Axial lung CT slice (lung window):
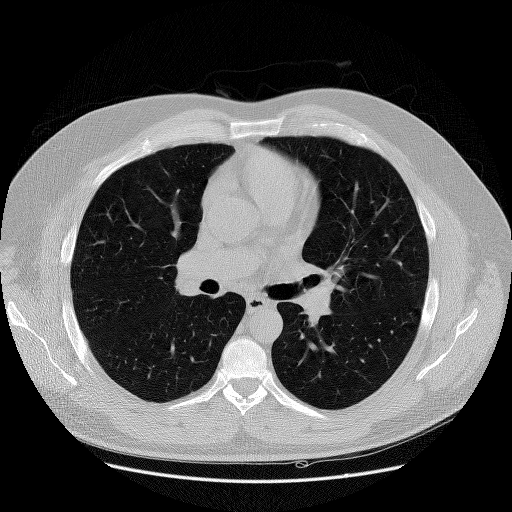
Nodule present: no